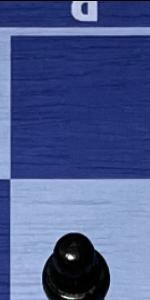
Label: Empty